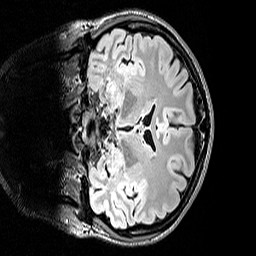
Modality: FLAIR
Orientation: coronal
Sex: female
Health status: ill
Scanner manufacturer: siemens
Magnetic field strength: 3 T
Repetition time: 5 s
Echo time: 0.388 s